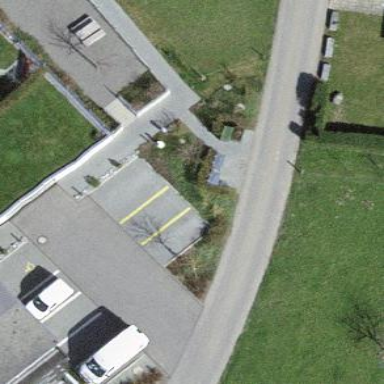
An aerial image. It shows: Parking area.